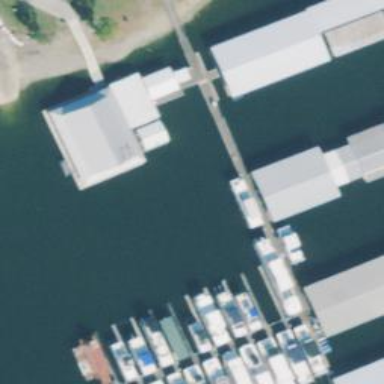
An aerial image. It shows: Marina on leisure land.